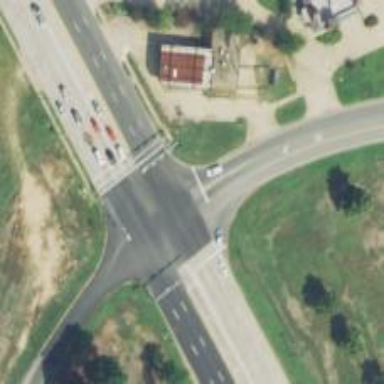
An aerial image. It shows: Marked road crossing.